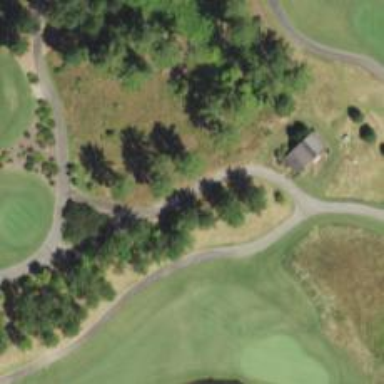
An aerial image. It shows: Service road designated as golf cart path.